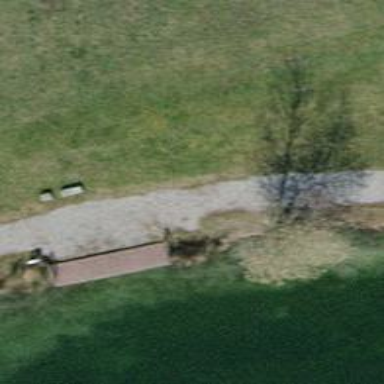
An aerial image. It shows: Boardwalk bridge with beam structure over path.